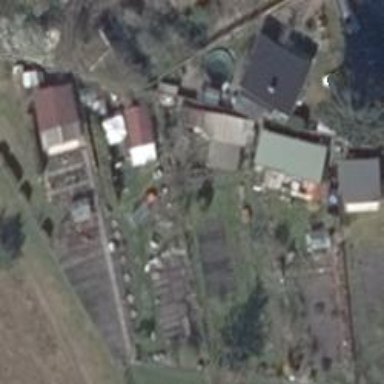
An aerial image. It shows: Allotments area.